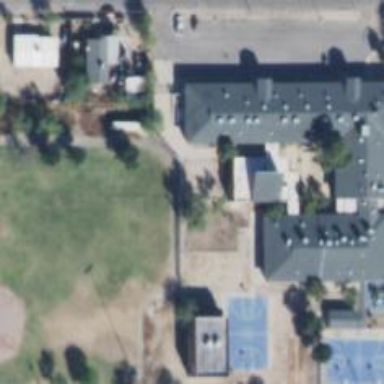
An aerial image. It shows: School.